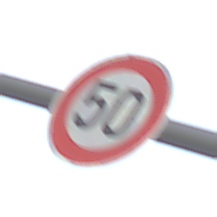
Verkehrszeichen: Geschwindigkeit50
Umgebung: Outdoor, Nature
Tageszeit: SunriseSunset
Wetter: PartlyCloudy
Licht: Natural
Jahreszeit: NotSpecified
Kontrast: LowContrast